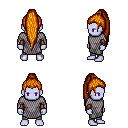
a pixel art fantasy rpg character, male body template, dark elf, purple skin, chain mail, teal pants, dark blonde extra-long topknot hairstyle, cloth bracers, four views (front, back, left, right), 2x2 character sprite sheet, small pixel art, hard edges, no anti-aliasing